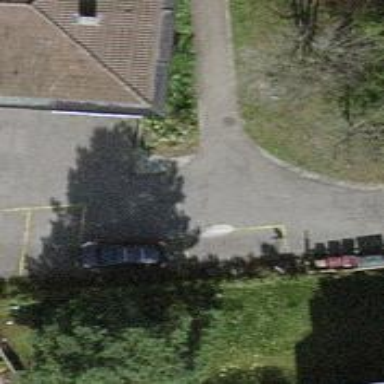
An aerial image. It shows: Alleyway designated as service road.